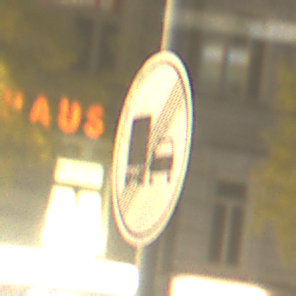
Verkehrszeichen: EndeUeberholverbotKraftfahrzeuge
Umgebung: Outdoor, Urban
Tageszeit: Night
Wetter: Clear
Licht: Artificial
Jahreszeit: NotSpecified
Kontrast: HighContrast